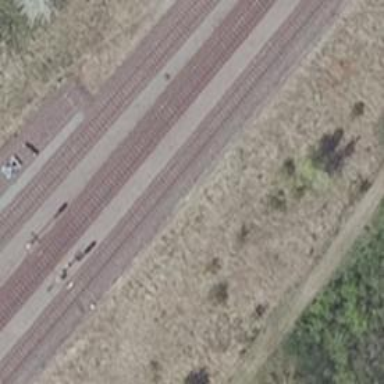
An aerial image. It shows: Railway siding for service.